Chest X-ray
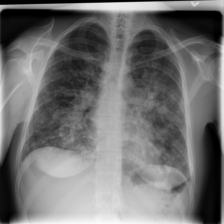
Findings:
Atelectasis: negative
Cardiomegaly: negative
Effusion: negative
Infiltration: negative
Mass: negative
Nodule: positive
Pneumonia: negative
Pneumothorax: negative
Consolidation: negative
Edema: negative
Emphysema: negative
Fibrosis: negative
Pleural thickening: negative
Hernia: negative